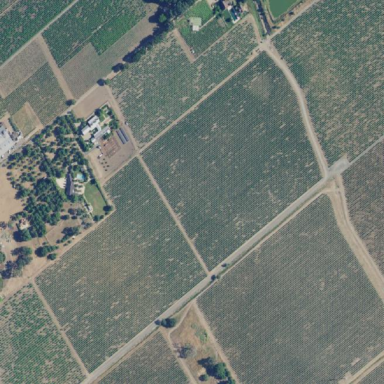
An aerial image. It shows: Vineyard with grape crops.